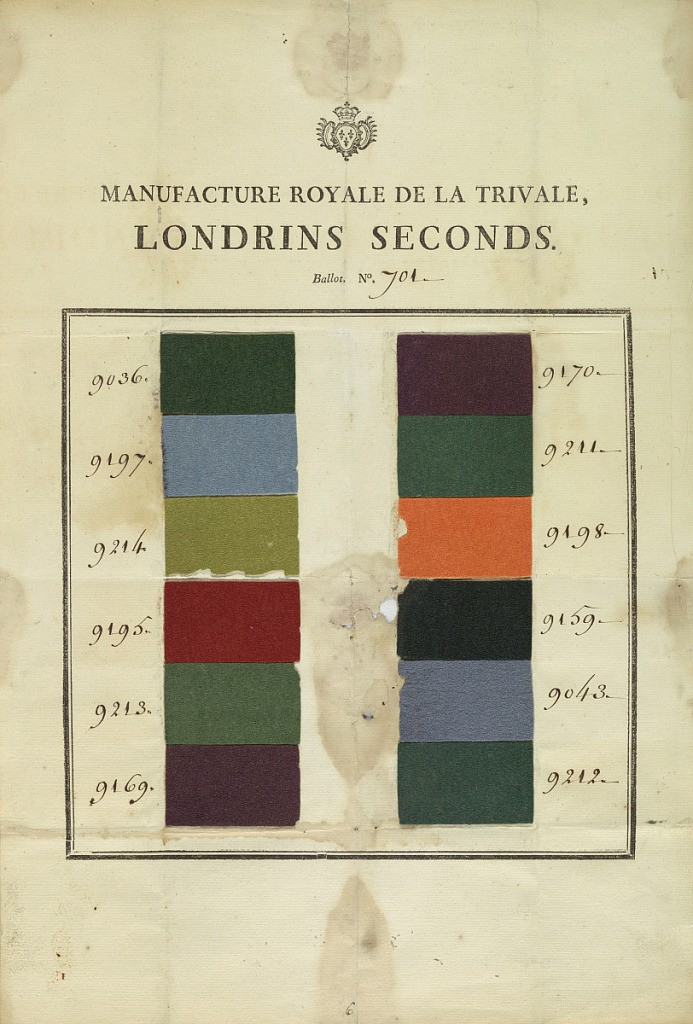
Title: Sample sheet
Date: ca. 1750
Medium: paper and wool Technique: fulled plain weave
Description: Sheet of paper pasted with a double row of twelve samples of fulled woolen cloth in greens, purples, blues, orange, red and black. Intended for export to the eastern Mediterranean region.